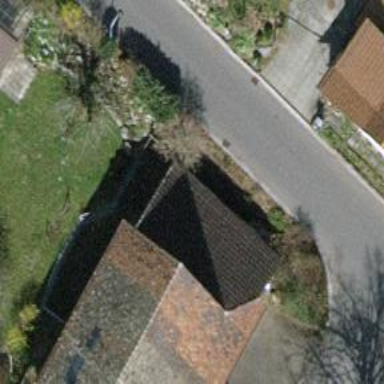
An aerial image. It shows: View of roof of building.